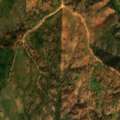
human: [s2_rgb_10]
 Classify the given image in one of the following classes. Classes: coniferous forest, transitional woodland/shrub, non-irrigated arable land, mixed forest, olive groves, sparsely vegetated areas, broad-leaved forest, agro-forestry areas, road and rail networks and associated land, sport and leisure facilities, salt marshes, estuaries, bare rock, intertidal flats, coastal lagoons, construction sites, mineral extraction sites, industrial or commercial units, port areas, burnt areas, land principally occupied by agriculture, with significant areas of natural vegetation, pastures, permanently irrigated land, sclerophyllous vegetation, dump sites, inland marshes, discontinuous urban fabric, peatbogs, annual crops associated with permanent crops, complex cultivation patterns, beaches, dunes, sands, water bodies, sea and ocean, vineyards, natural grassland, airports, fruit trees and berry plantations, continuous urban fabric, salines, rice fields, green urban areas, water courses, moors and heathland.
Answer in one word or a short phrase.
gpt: non-irrigated arable land, land principally occupied by agriculture, with significant areas of natural vegetation, agro-forestry areas, broad-leaved forest